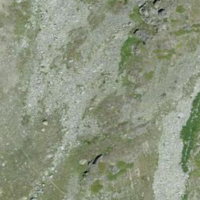
EUNIS habitat code: 31
Species observed at this site:
Arnica montana
Saxifraga exarata